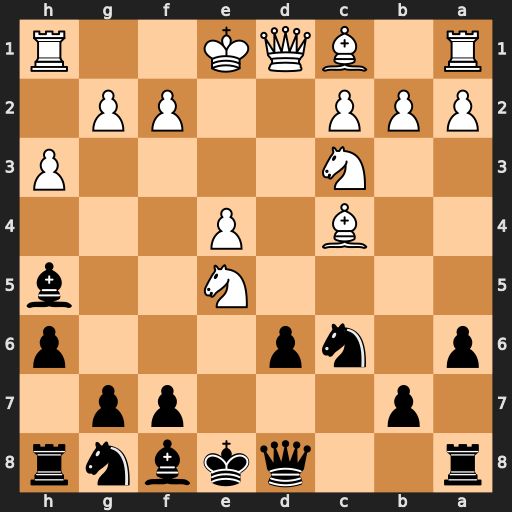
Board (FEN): r2qkbnr/1p3pp1/p1np3p/4N2b/2B1P3/2N4P/PPP2PP1/R1BQK2R
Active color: b
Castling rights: KQkq
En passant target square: -
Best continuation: Nxe5 Qxh5 Nxc4